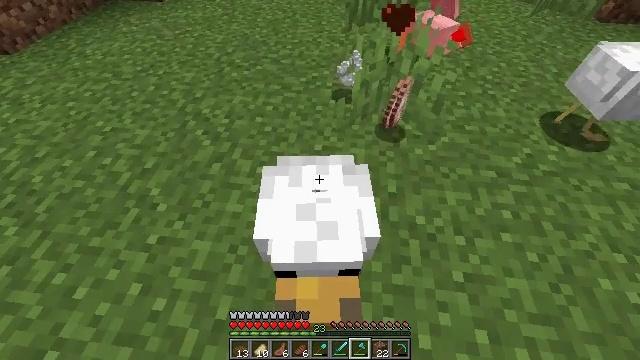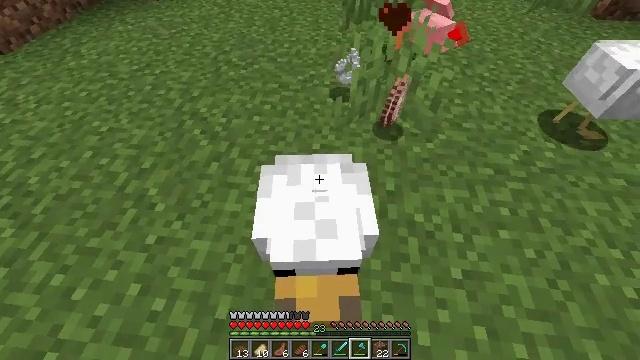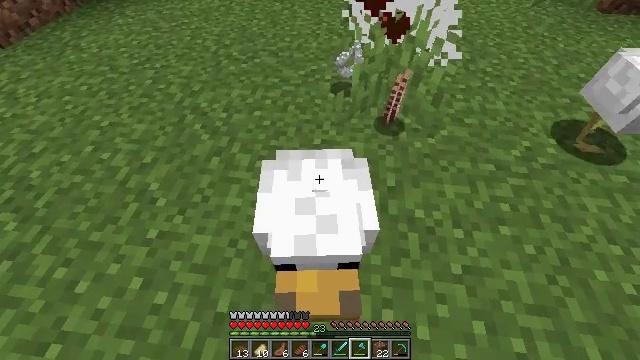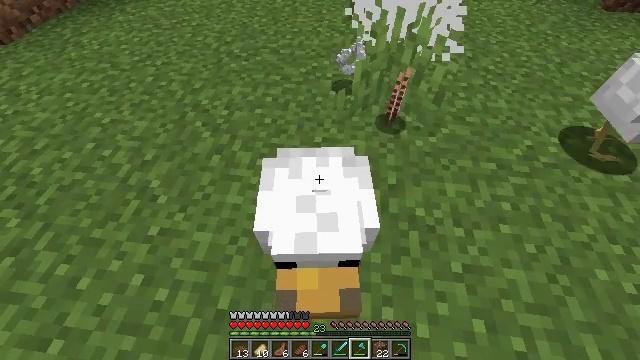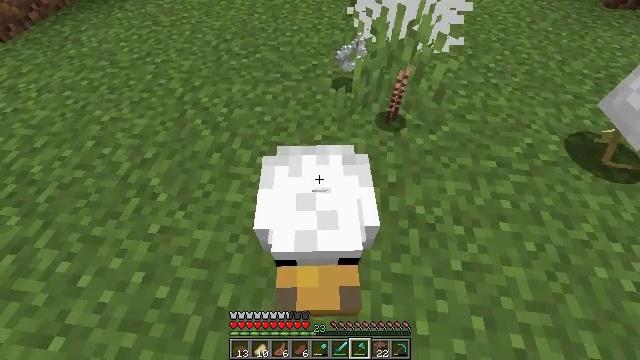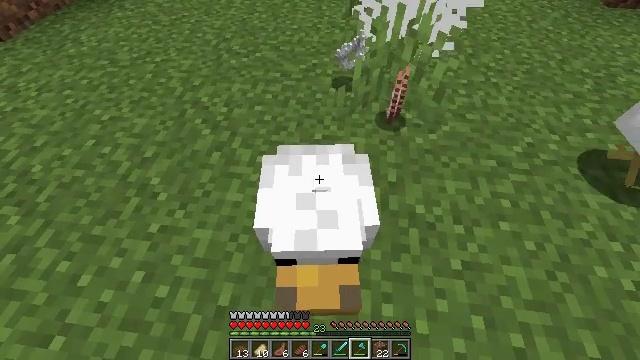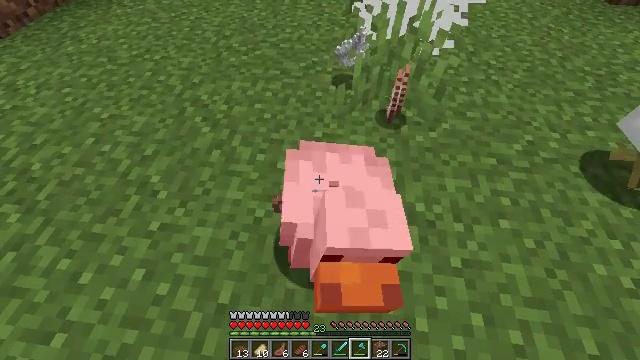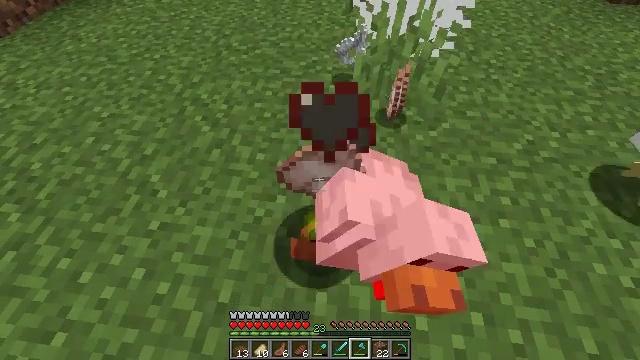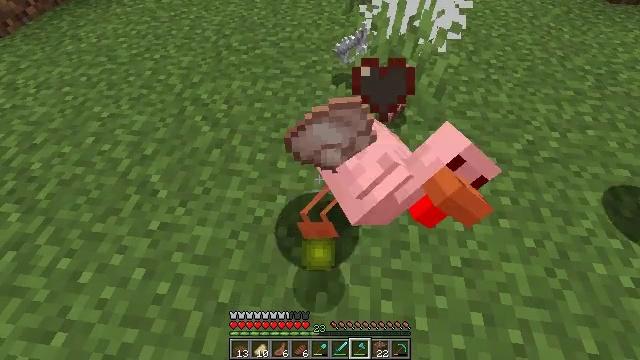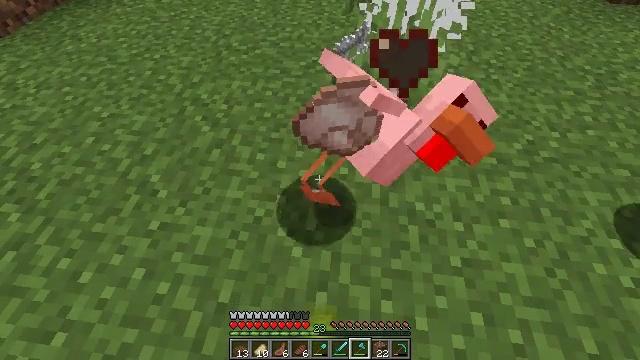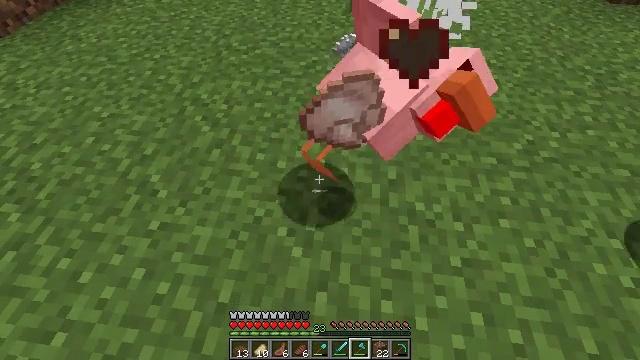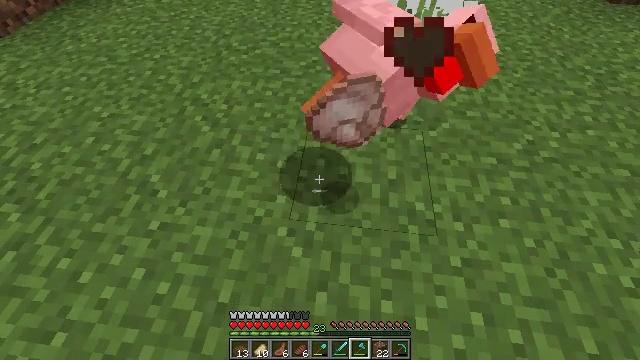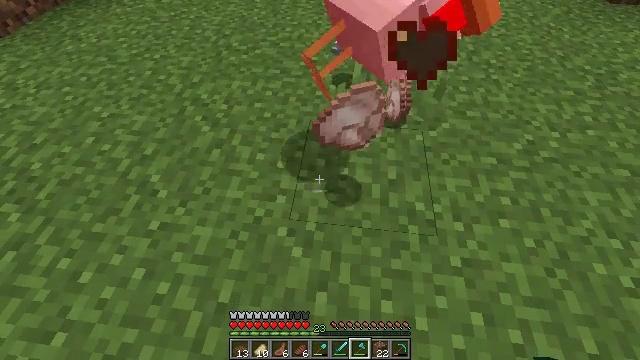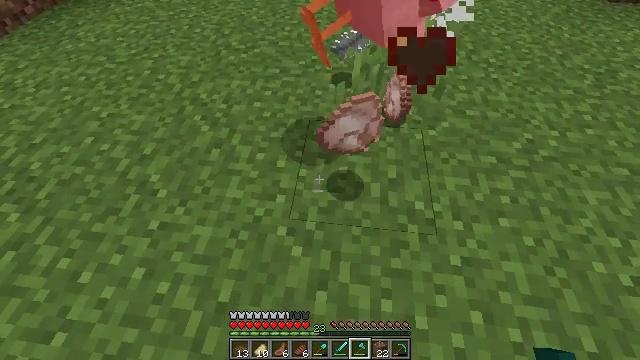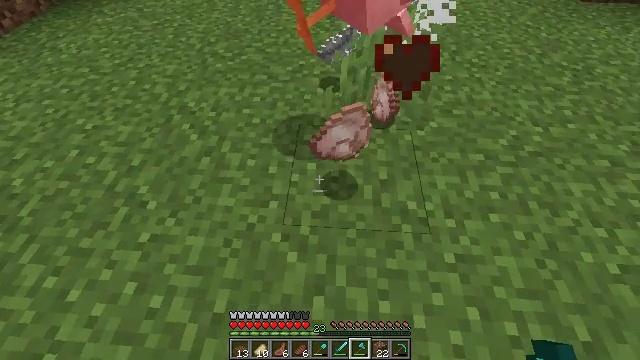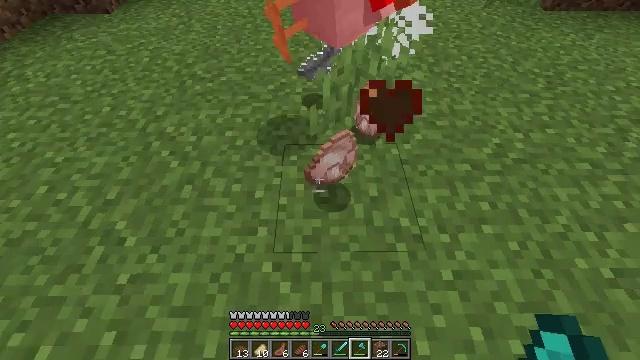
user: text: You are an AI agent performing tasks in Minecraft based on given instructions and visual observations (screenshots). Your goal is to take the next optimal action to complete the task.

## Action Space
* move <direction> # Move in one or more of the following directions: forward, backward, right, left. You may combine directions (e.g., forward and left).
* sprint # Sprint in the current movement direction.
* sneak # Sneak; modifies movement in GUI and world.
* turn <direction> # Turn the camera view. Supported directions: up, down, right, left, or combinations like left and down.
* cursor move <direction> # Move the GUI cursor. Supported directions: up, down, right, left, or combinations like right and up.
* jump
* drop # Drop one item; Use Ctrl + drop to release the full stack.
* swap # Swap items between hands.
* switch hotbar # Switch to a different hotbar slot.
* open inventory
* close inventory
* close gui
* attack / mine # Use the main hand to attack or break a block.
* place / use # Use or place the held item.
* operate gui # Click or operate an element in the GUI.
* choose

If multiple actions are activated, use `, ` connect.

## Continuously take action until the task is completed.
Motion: motion action
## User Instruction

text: Hunt a chicken.
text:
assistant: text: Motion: attack / mine
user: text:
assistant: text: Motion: turn down, attack / mine
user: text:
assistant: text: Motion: attack / mine
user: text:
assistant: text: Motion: attack / mine
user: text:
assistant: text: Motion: no_op
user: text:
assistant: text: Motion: no_op
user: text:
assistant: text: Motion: no_op
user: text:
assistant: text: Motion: no_op
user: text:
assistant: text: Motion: no_op
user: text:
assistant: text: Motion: no_op
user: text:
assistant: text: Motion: no_op
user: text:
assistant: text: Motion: no_op
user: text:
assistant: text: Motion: no_op
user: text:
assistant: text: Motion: turn right
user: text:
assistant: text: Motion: move forward, turn right and up
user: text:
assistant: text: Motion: move forward, turn right and up
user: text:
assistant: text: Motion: move forward, turn right and up
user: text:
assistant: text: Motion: move forward, turn up
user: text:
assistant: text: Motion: move forward
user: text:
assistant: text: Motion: move forward, turn right and up
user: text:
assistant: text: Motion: move forward and move left, turn right and up
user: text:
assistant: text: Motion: move forward and move left, turn right and up
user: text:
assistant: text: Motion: move forward and move left
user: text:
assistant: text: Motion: move forward and move left, turn right
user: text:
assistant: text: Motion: move forward and move left, turn right
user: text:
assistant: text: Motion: move forward and move left, turn right
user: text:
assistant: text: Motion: move forward and move left, turn right
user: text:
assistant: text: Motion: move forward and move left, turn right and up
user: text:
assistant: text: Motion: move forward and move left, turn right and up
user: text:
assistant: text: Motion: move forward and move left, turn right